Field crop: tomato
Growth stage: 1
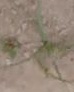
Species: cyperus